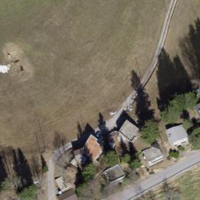
EUNIS habitat code: 24
Species observed at this site:
Prunus padus